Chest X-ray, AP view. Patient: 68 years old, sex M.
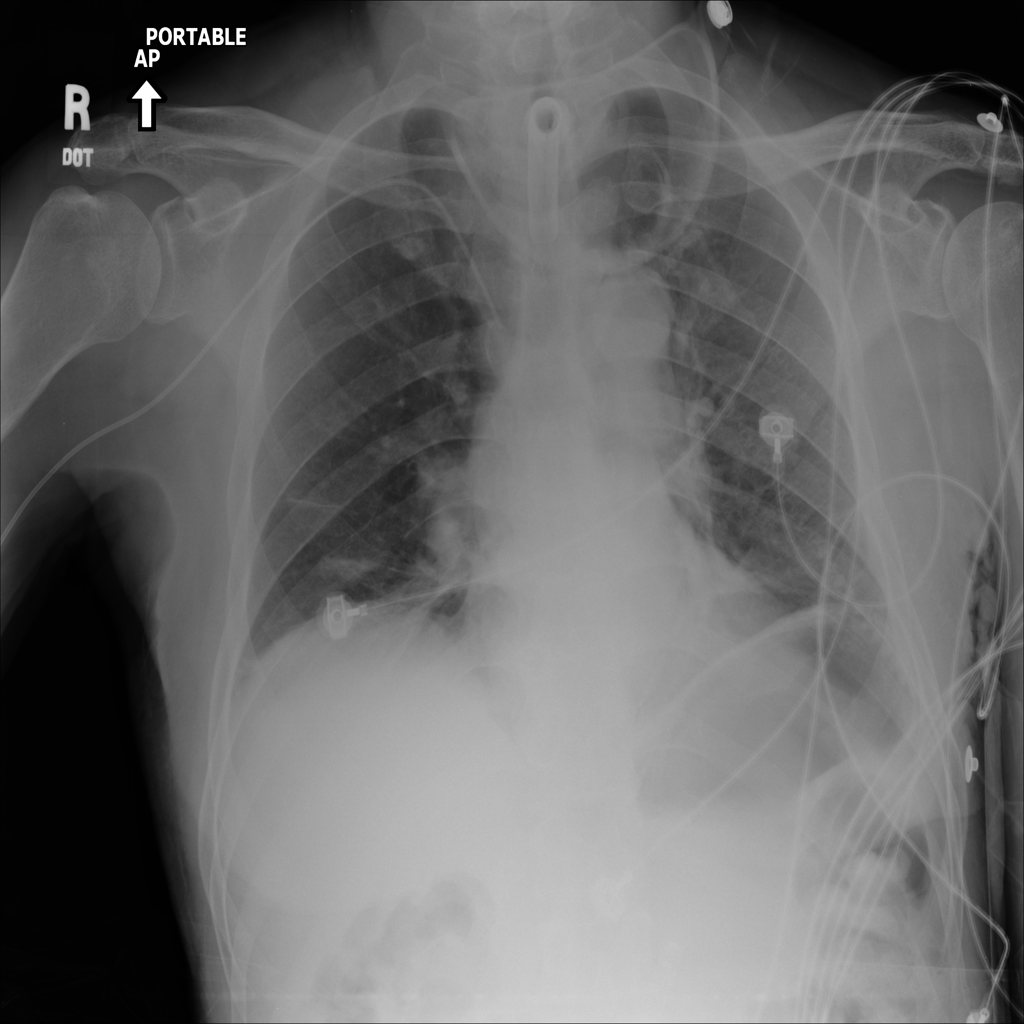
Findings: No Finding